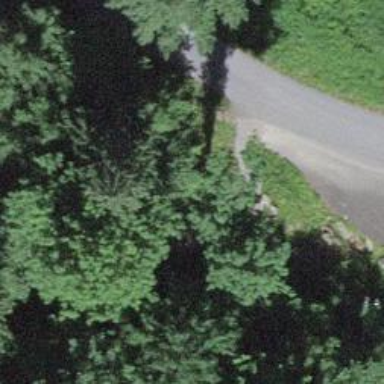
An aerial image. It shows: Gravel path.